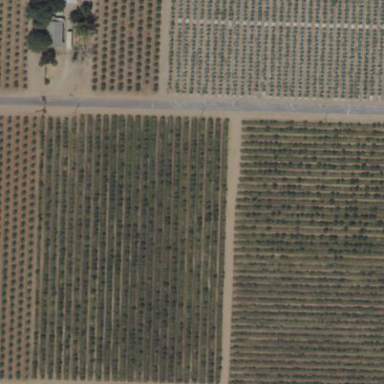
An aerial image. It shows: Orchard.